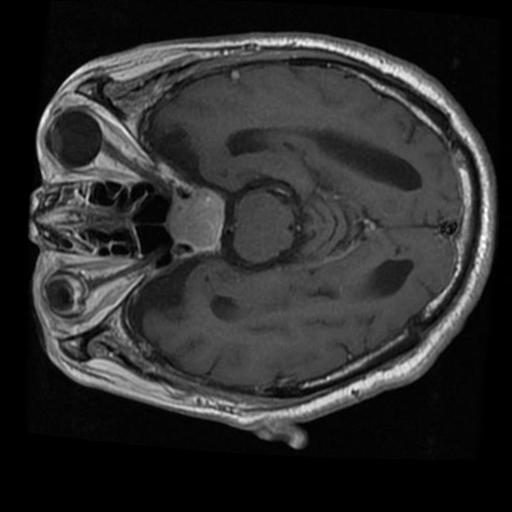
Label: brain_tumor